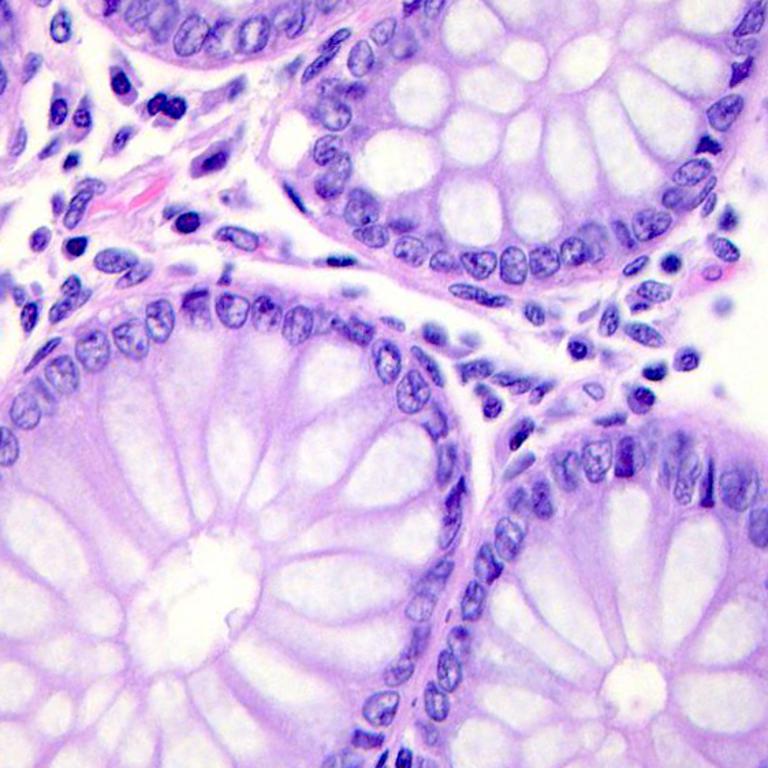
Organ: colon
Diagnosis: benign